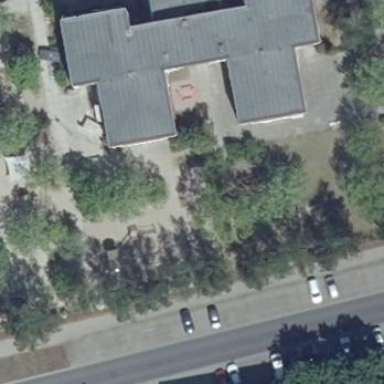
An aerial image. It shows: Kindergarten.